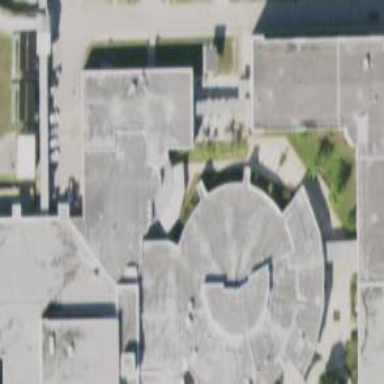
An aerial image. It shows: School.